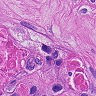
Metastatic tissue present: yes